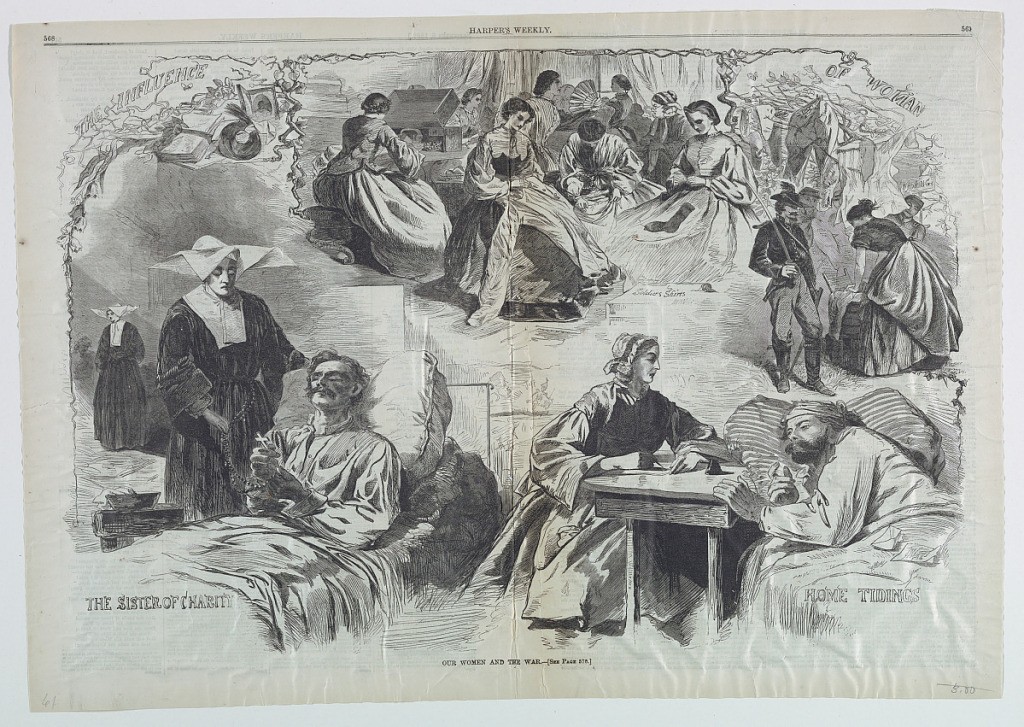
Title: Our Women and the War
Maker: Winslow Homer, American, 1836–1910
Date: September 6, 1862
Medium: Wood engraving in black ink on paper
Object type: Print
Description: A series of four vignettes, showing women assisting in the war. In upper center, women sewing; at upper right, women washing; at lower left, a nun praying with a man; at lower right, a woman writing a letter, dictated by a wounded man.